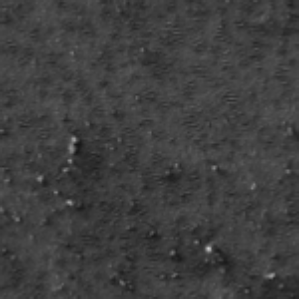
Label: frost